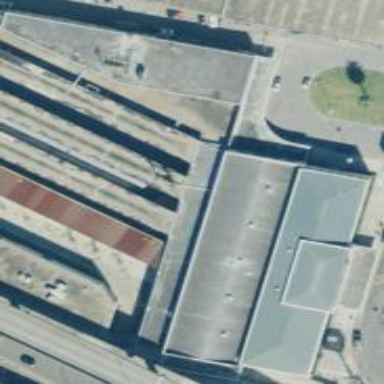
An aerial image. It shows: Train station building.